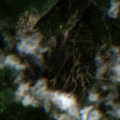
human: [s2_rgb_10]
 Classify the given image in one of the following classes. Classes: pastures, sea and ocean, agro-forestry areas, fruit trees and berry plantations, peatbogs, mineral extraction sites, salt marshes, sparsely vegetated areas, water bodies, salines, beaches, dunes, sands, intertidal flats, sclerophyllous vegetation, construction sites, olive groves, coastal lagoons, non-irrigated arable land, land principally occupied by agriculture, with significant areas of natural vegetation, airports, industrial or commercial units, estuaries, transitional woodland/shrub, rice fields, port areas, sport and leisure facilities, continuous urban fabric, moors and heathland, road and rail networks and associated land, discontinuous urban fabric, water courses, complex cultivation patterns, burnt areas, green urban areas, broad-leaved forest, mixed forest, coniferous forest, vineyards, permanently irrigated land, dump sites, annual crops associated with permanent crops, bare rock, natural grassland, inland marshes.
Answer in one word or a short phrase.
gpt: broad-leaved forest, mixed forest, natural grassland, moors and heathland, sparsely vegetated areas